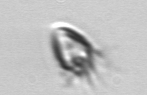
Label: Paratontonia_gracillima